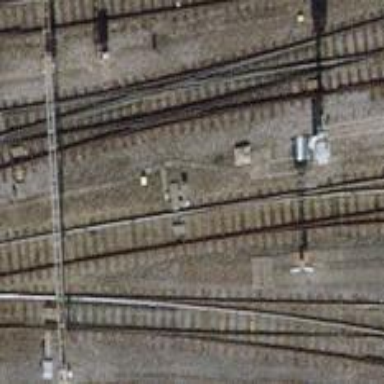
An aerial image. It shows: Railway yard with one track. The railway is electrified with contact line.